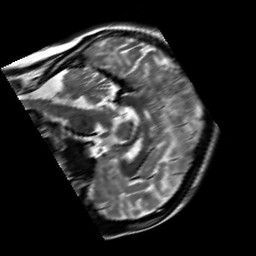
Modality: T2w
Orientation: sagittal
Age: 24
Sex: female
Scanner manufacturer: siemens
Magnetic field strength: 3 T
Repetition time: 7 s
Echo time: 0.09 s